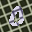
Label: 0